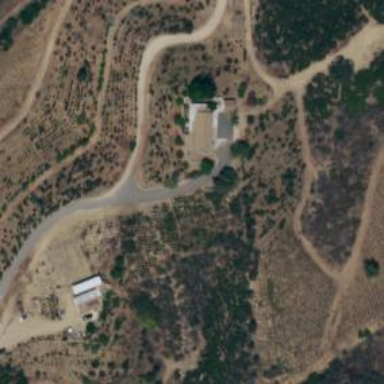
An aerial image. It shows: Driveway.